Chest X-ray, PA view. Patient: 19 years old, sex M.
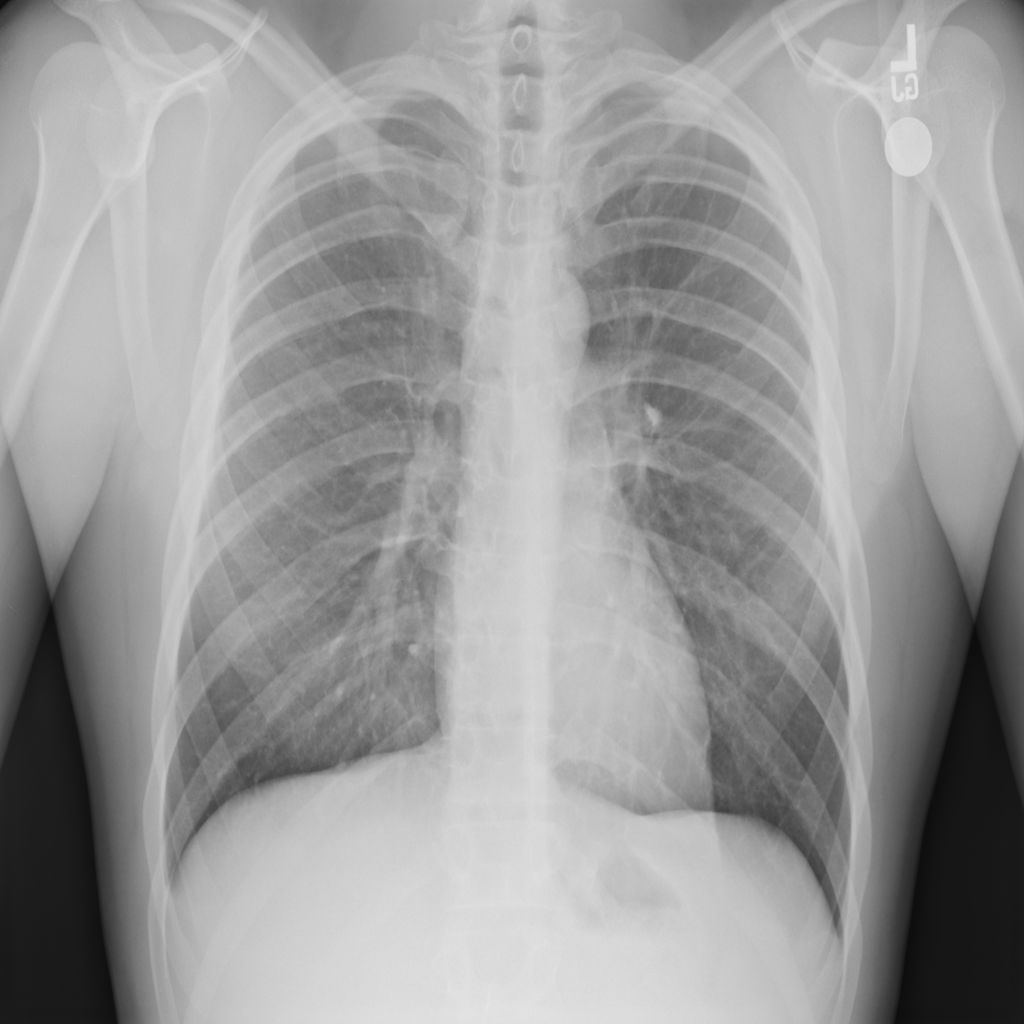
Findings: No Finding